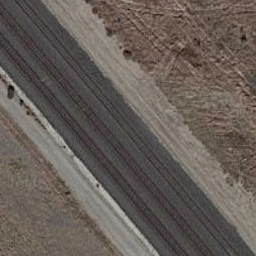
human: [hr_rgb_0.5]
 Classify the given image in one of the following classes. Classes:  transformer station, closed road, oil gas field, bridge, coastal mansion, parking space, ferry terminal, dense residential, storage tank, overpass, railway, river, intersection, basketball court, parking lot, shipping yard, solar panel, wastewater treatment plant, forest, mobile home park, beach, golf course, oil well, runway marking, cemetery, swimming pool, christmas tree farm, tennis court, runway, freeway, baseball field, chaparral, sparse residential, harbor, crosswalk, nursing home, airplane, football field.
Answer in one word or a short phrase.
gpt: railway